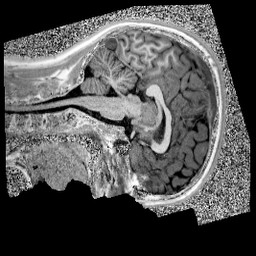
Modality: UNIT1
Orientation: sagittal
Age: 11
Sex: male
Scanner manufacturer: siemens
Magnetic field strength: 3 T
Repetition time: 4 s
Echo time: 0.00299 s